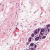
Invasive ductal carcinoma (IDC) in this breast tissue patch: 0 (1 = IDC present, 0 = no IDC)